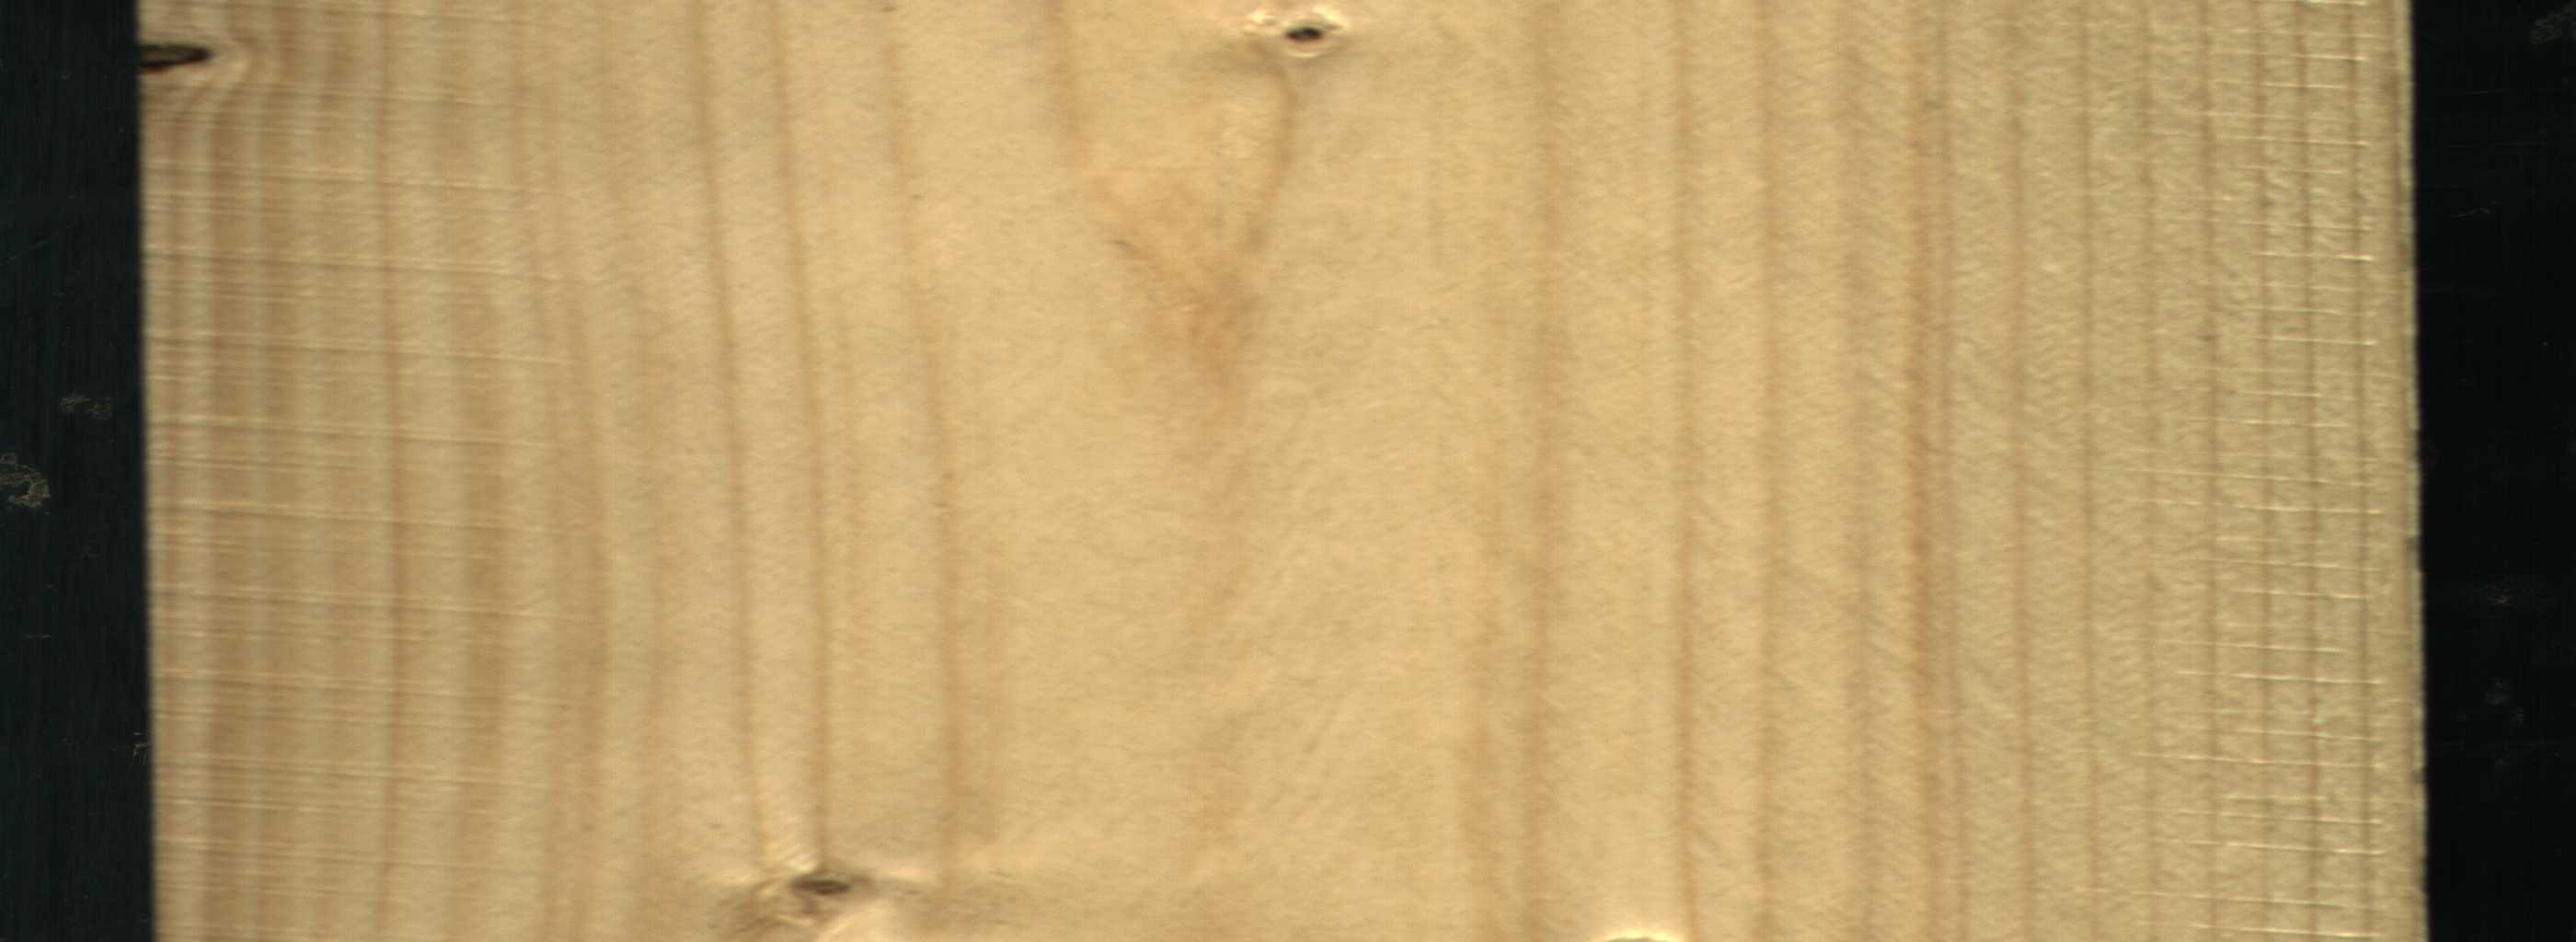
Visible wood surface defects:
Dead_Knot
Dead_Knot
Live_Knot